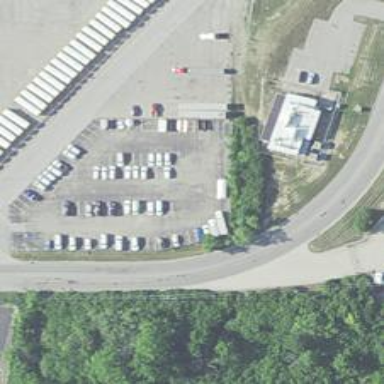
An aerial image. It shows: Parking area.